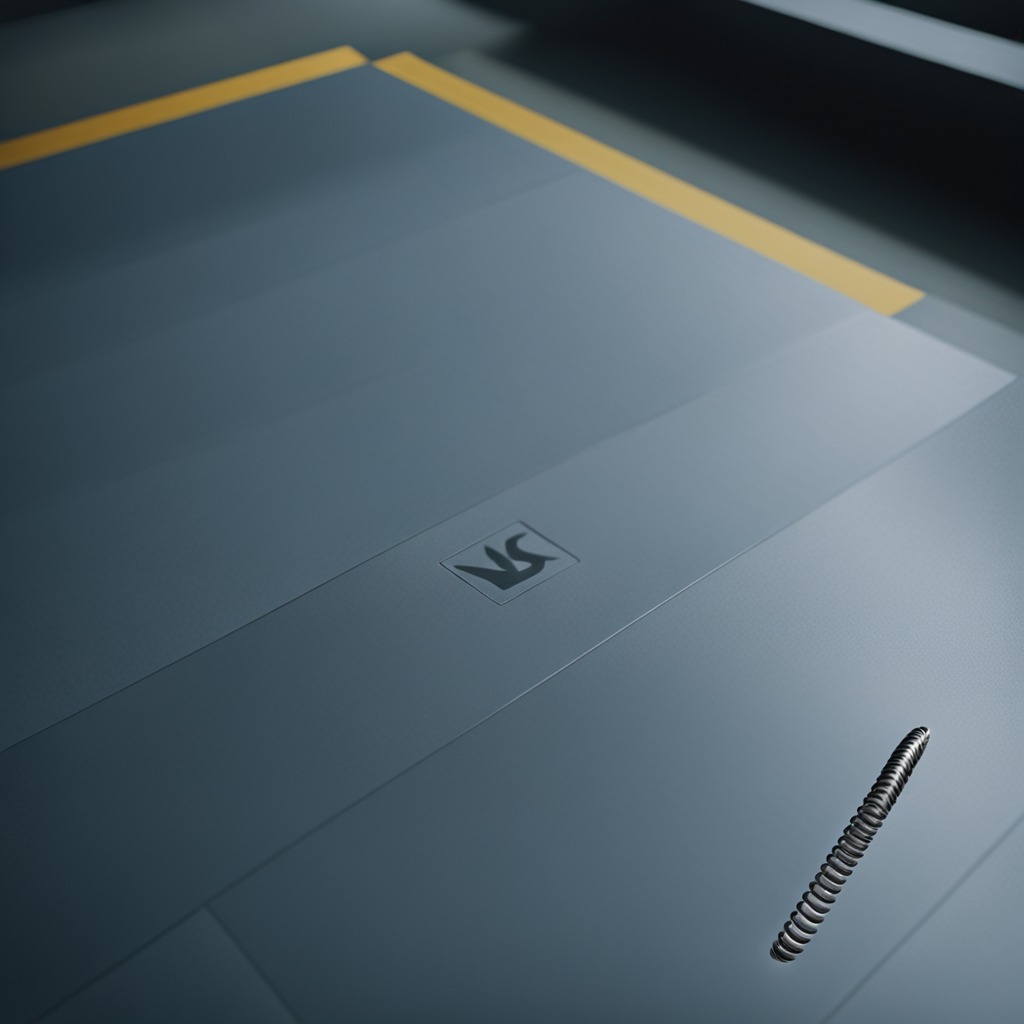
A coiled metal spring is lying on the toolbox surface.